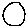
Label: circle